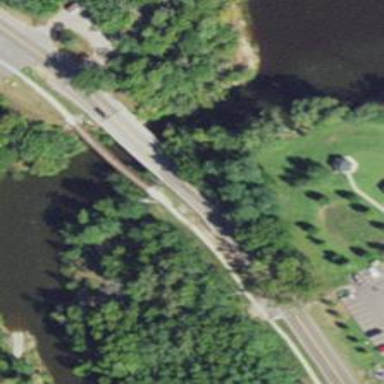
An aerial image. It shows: Path leading to bridge.